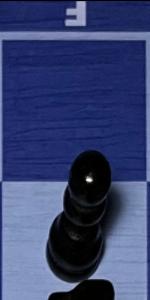
Label: Pawn_Black